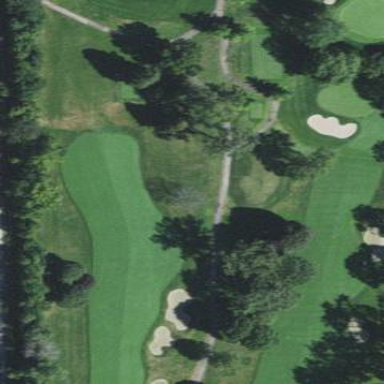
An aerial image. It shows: Well-maintained grassy area known as fairway on golf course.